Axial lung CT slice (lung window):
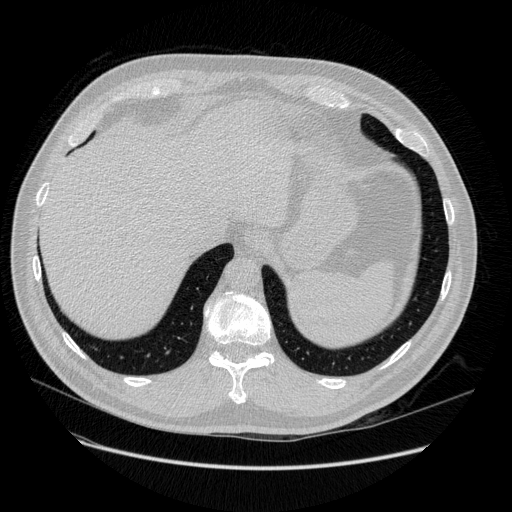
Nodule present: no